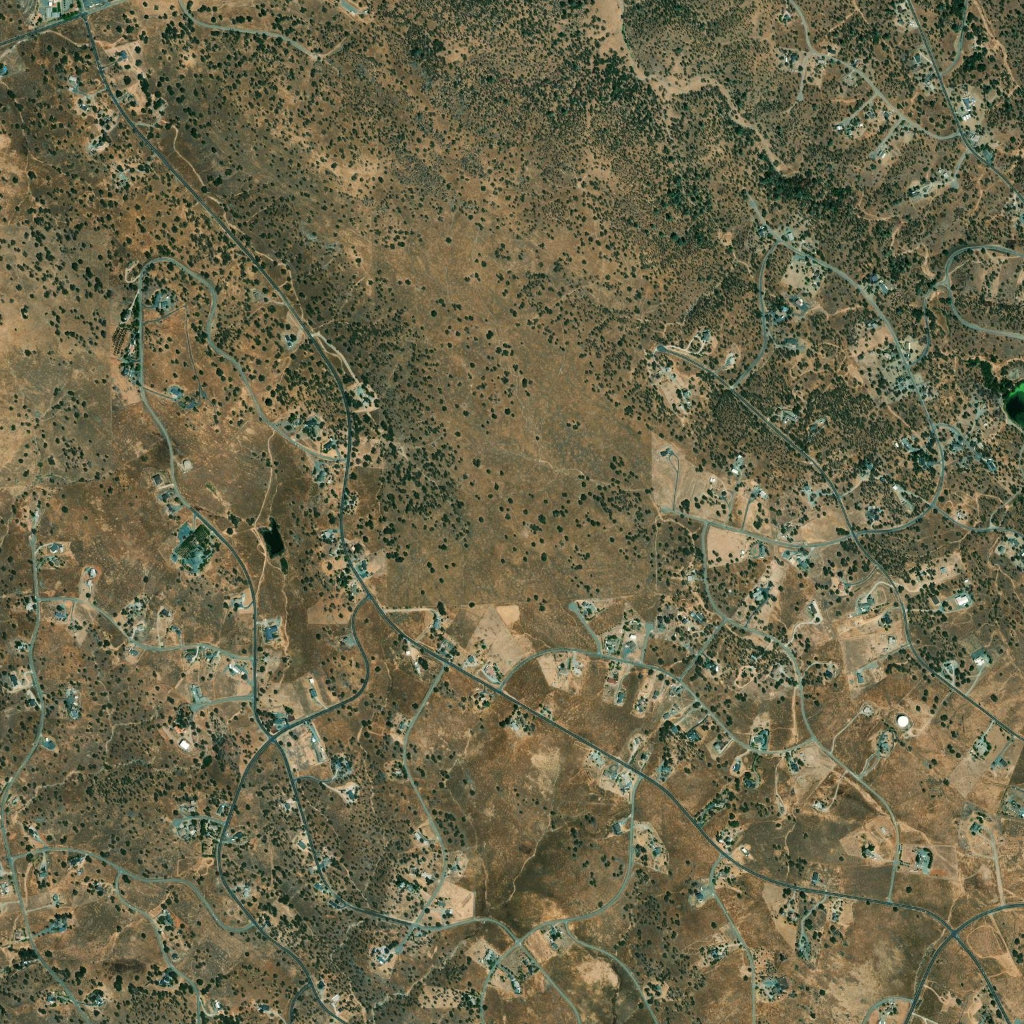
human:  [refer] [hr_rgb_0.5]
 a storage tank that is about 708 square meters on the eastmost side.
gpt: <box>[[87, 69, 88, 70, 0]]</box>